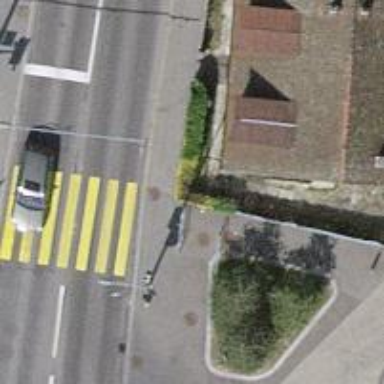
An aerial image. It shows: Double cycle barrier.